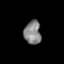
Tissue: prostate
Cell type: Epithelial cells
Senescence score: 0.3407
Nuclear area (px): 386
Mean DAPI intensity: 133.93